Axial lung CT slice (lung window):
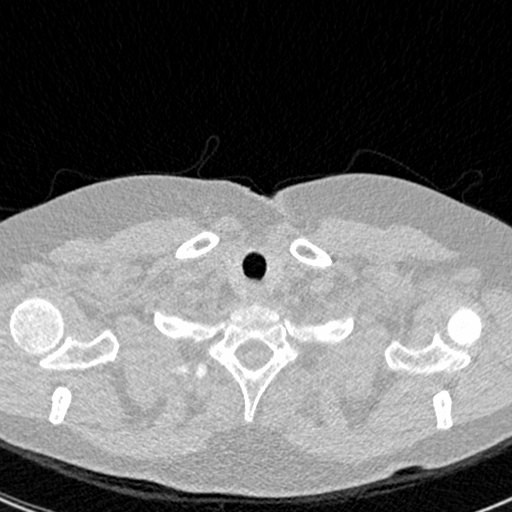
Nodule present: no